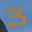
Label: 3